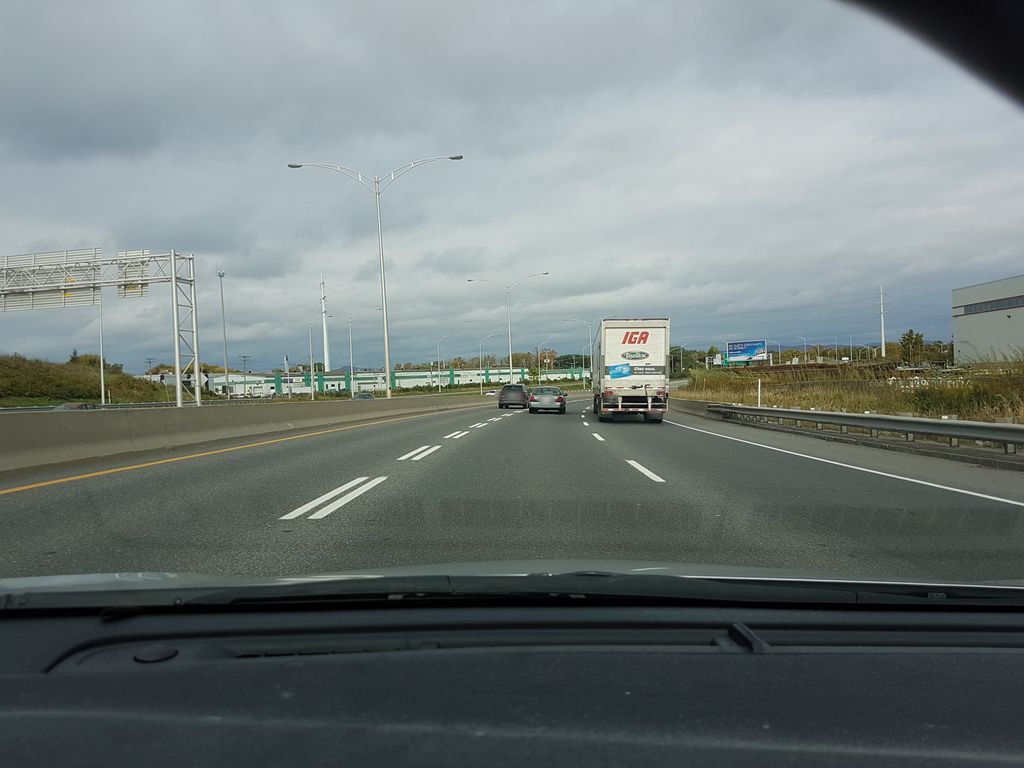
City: quebec_city